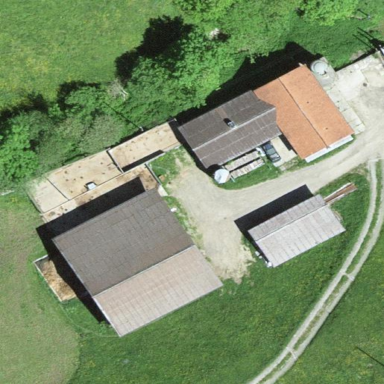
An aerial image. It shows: Farmyard area.